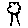
Label: tree